Field crop: maize
Growth stage: 2
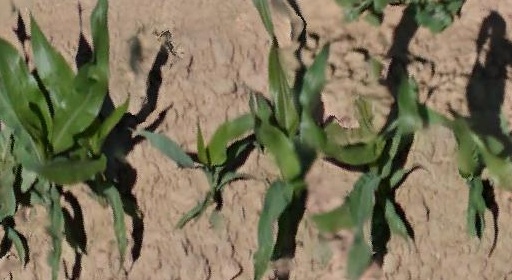
Species: maize